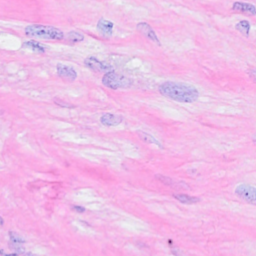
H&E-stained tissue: Breast